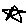
Label: star